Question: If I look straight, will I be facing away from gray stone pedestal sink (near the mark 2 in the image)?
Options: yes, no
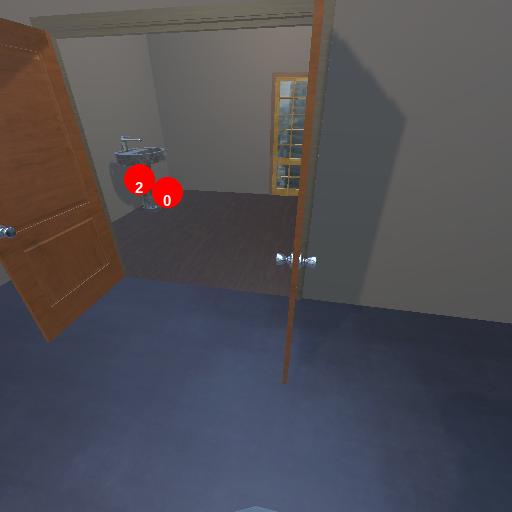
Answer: yes